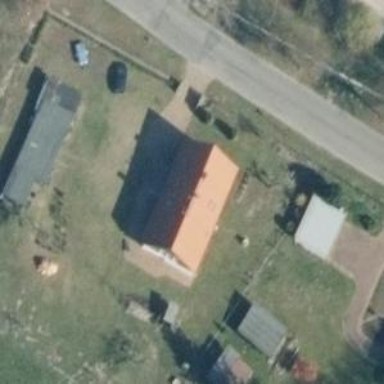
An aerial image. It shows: Simple and straightforward house.